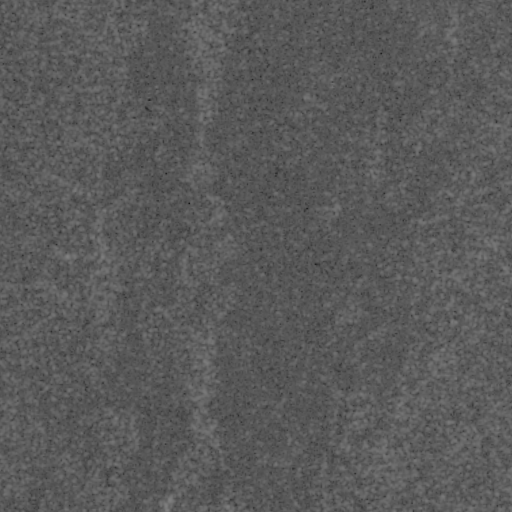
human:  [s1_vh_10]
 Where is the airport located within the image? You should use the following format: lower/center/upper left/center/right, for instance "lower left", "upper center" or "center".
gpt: The airport is located in the upper right of the image.
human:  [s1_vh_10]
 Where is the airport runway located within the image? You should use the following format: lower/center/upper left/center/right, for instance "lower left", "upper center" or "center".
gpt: The airport runway is located in the upper right of the image.
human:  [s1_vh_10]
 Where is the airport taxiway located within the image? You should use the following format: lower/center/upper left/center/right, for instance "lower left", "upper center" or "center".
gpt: The airport taxiway is located in the upper right of the image.
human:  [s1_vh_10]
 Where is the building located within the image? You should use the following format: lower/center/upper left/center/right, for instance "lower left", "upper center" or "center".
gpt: The building is located in the lower center of the image.
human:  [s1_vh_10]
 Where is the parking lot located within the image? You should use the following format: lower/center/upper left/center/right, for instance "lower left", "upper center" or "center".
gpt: There is no parking lot in the image.

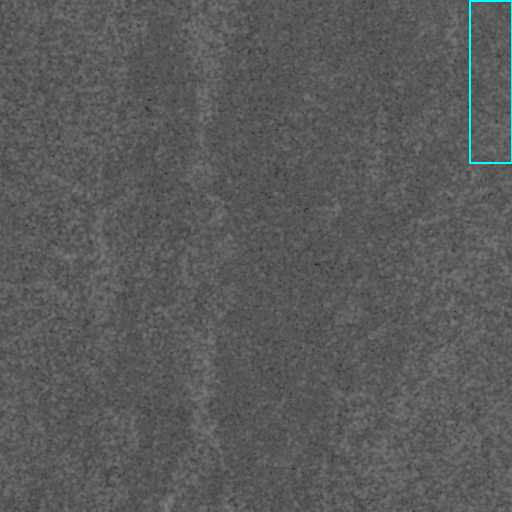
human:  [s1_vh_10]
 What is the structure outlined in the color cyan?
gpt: The structure outlined in cyan is an airport.
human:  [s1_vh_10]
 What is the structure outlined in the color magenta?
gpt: There is no magenta outline.